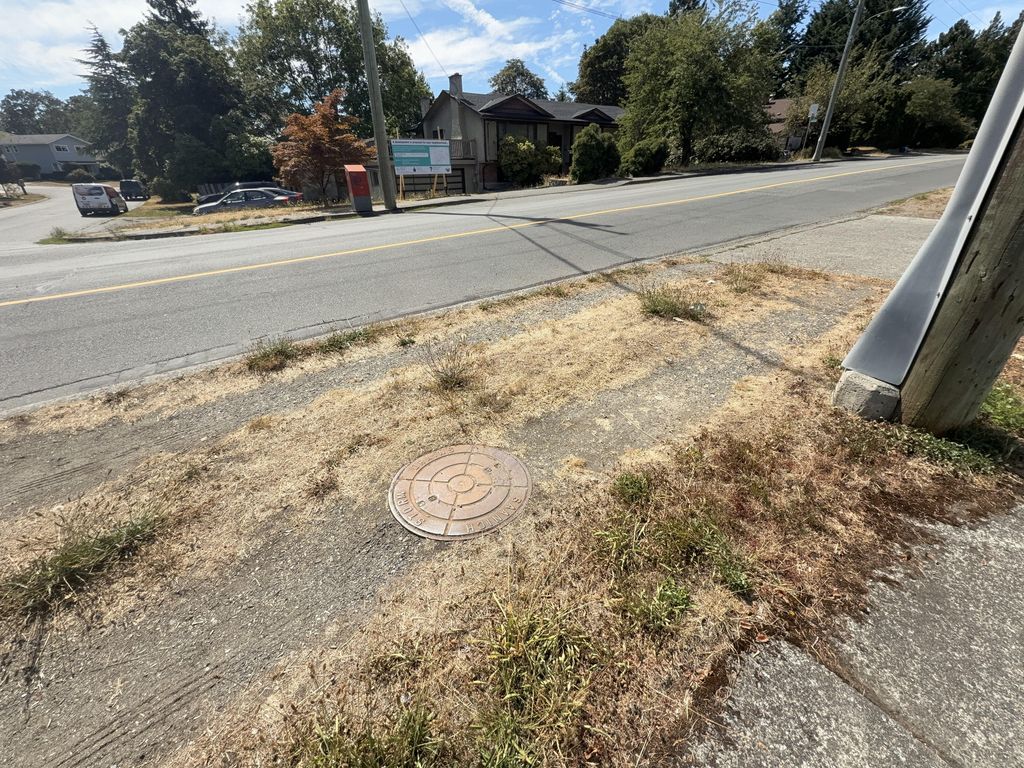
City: victoria